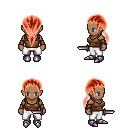
a pixel art fantasy rpg character, female body template, human, dark skin, brown pirate shirt, white pants, red ponytail hairstyle, leather bracers, metal boots, dagger, four views (front, back, left, right), 2x2 character sprite sheet, small pixel art, hard edges, no anti-aliasing